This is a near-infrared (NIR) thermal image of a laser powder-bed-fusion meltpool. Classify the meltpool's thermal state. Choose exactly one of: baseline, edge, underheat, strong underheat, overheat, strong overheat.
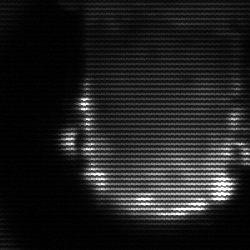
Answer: baseline